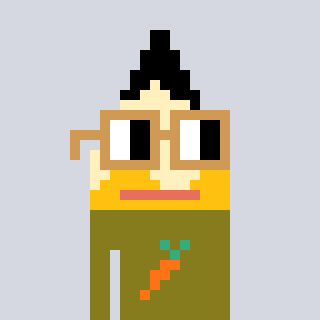
a pixel art character with square brown glasses, a pencil-shaped head and a gunk-colored body on a cool background